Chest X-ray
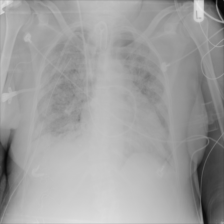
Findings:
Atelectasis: negative
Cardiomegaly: negative
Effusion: negative
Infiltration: negative
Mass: negative
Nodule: negative
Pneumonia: negative
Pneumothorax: negative
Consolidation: negative
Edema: negative
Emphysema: negative
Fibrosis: negative
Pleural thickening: negative
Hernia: negative